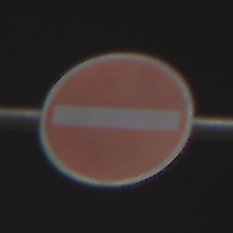
Verkehrszeichen: VerbotDerEinfahrt
Umgebung: Outdoor, Urban
Tageszeit: Night
Wetter: PartlyCloudy
Licht: Artificial
Jahreszeit: NotSpecified
Kontrast: HighContrast